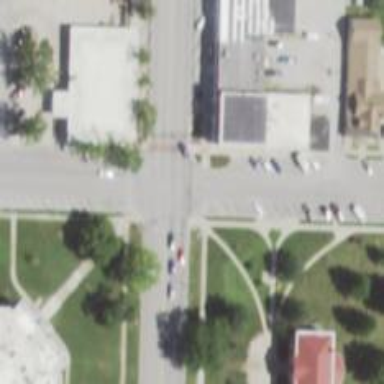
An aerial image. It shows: Marked road crossing.